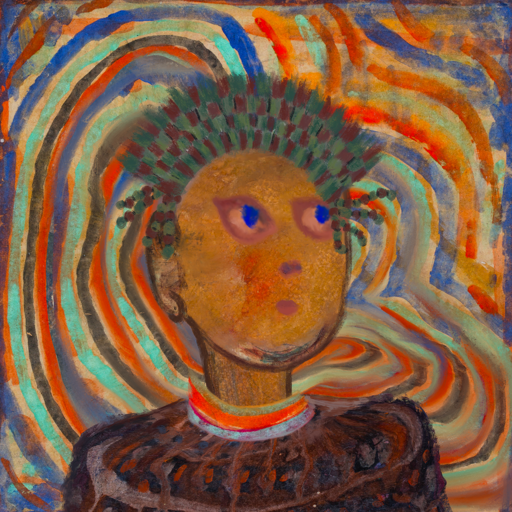
Background: Sisters, Head And Neck Side: Pipe, Face Side: Mother_And_Son_Mother, Bust: Hypocrite, Hair Side: Blank, Head Accessory: After_Raid_Crown, Second Necklace: Blank, Necklace: Sisters, Baby: Blank